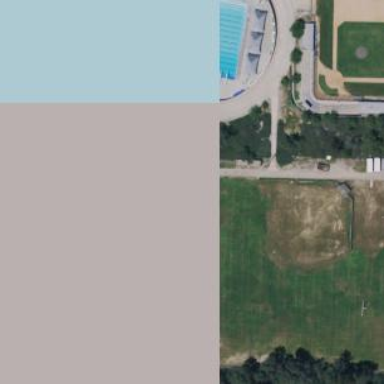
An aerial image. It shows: Baseball pitch for leisure land activities.